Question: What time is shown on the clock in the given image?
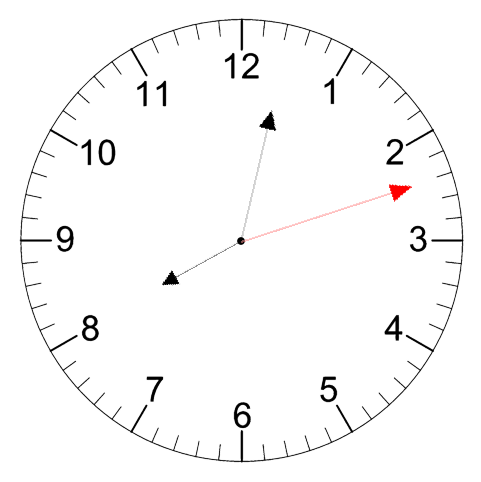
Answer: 08:02:12